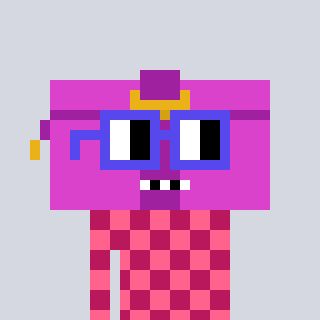
a pixel art character with square blue glasses, a clutch-shaped head and a darkpink-colored body on a cool background